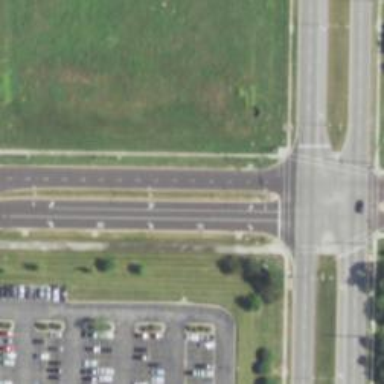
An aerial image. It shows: Road with left marking.